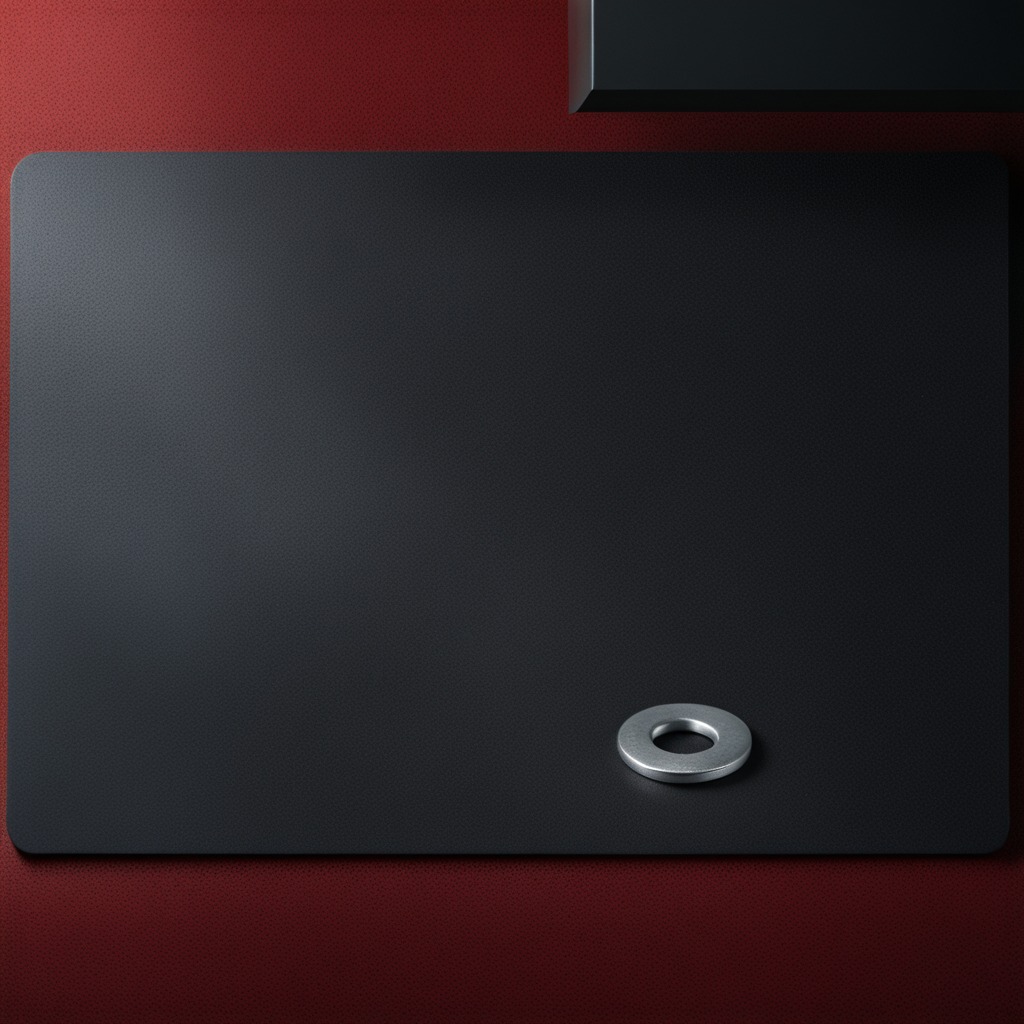
A flat metal washer lies on a clean granite tabletop covered with a red rubber mat inside a workshop at night dim ambient light soft shadows worn but beneath the mat